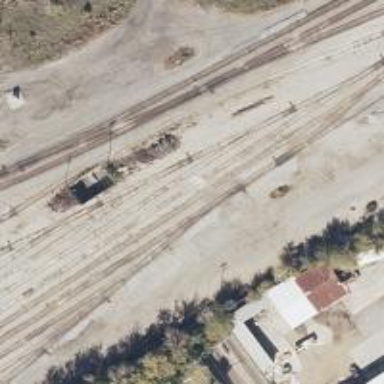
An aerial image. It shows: Railway track.